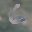
Label: 6